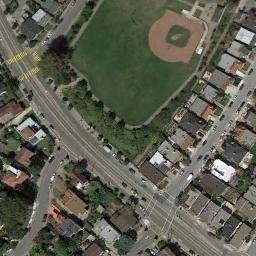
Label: baseball_diamond